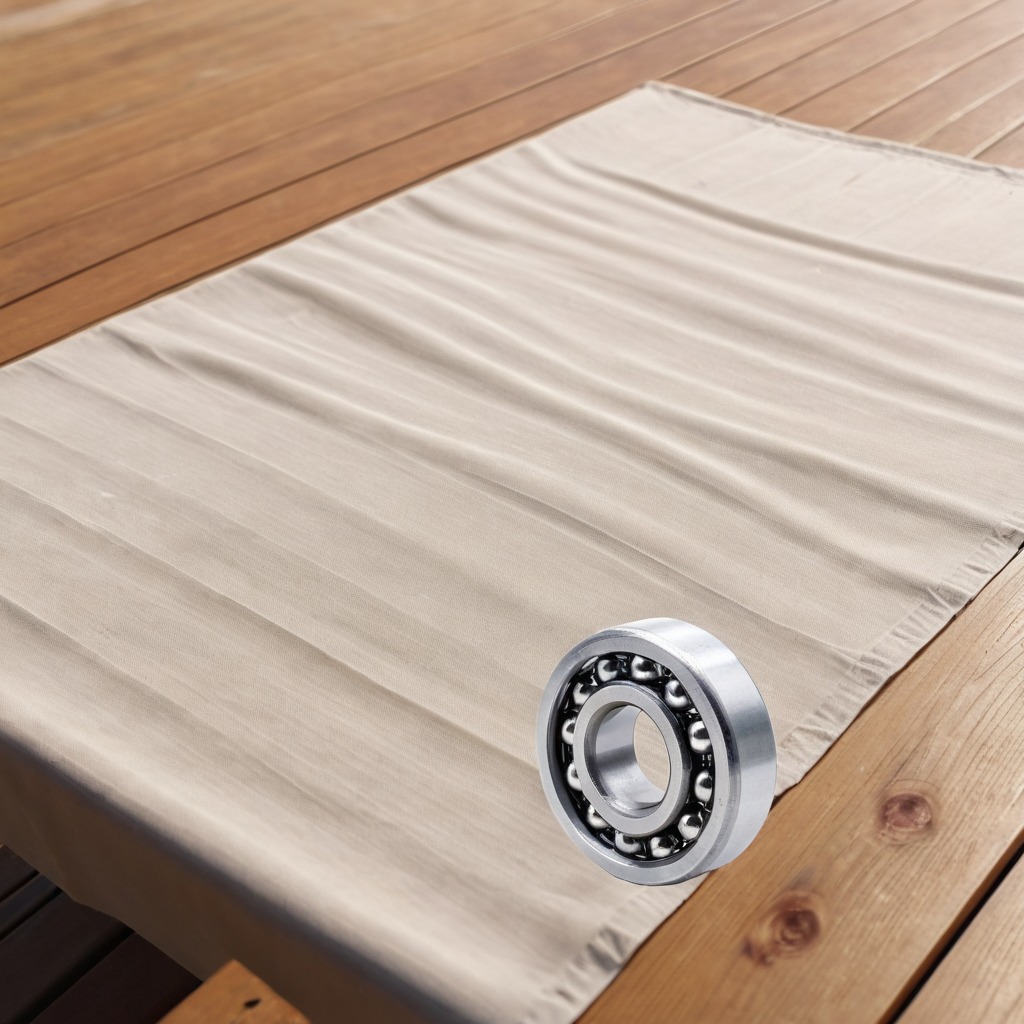
A metal ball bearing is lying on the wooden table.